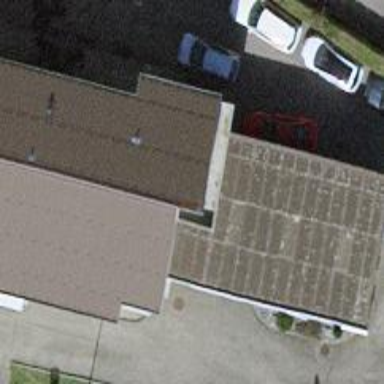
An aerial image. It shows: Building housing car repair shop.